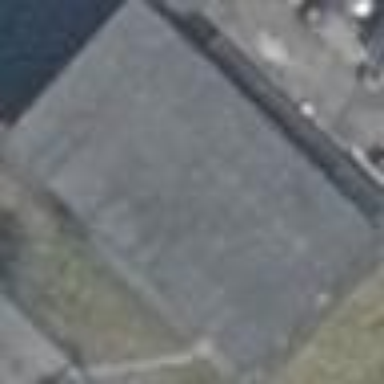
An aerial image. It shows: Flat-roofed building with grey roof.